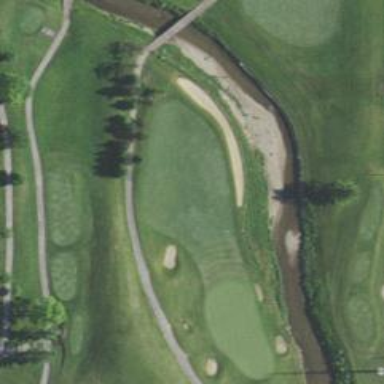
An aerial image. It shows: Golf fairway surrounded by grass.